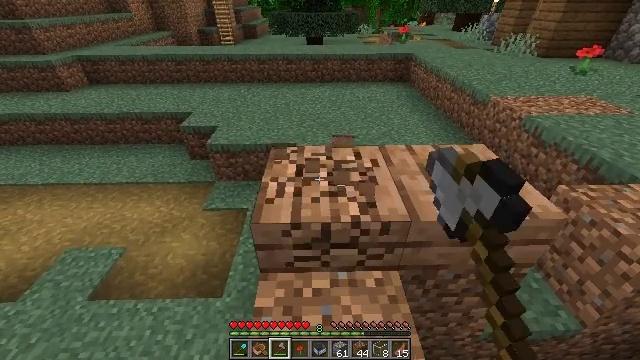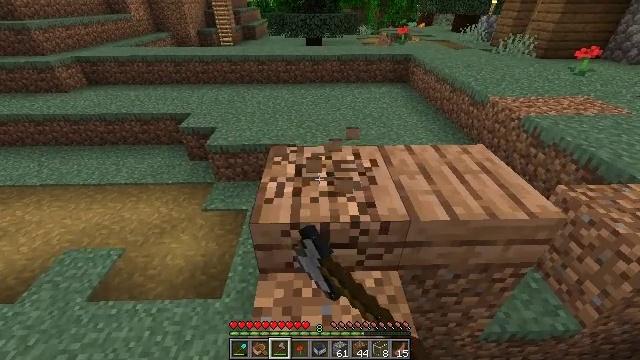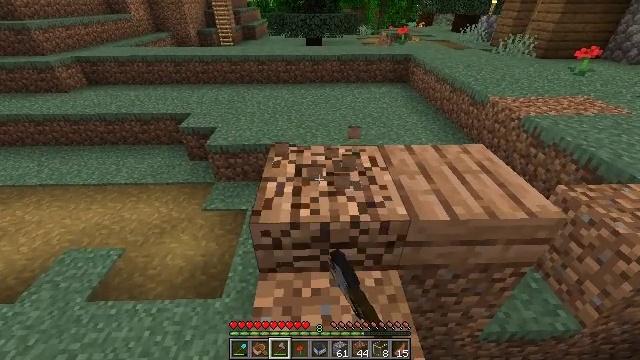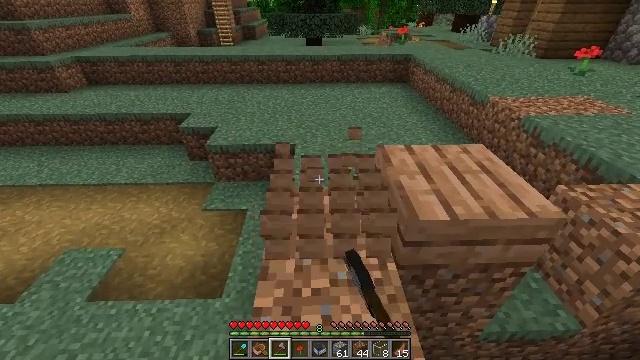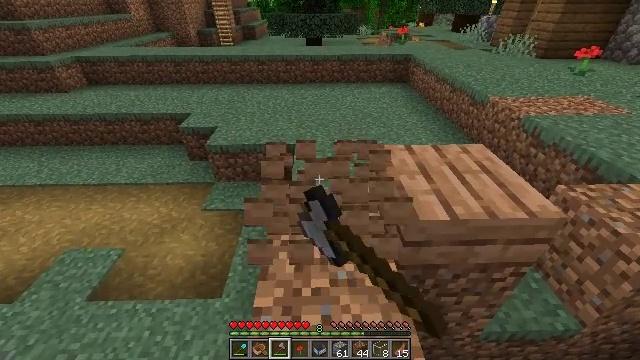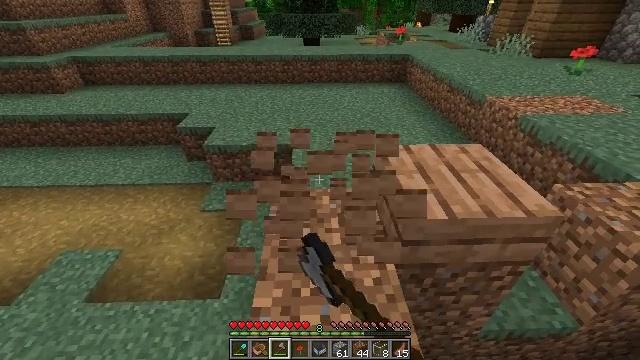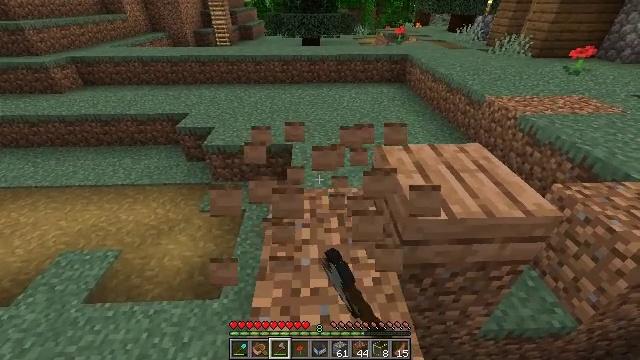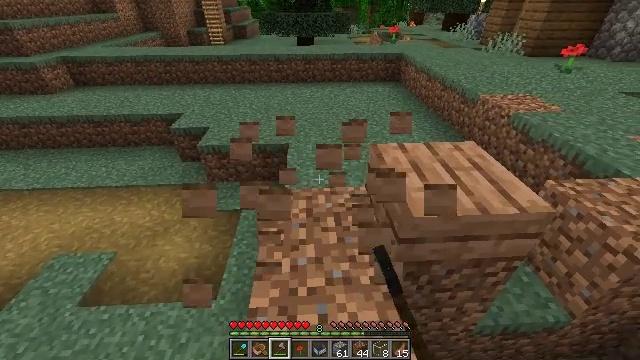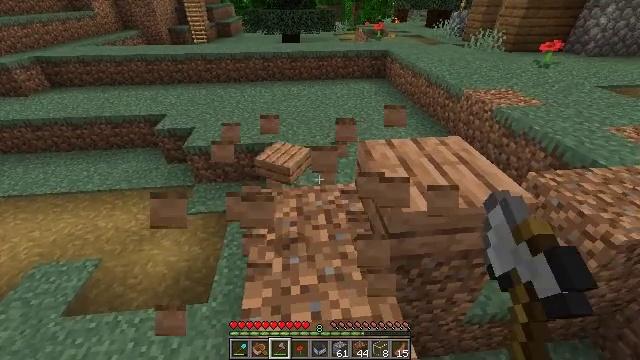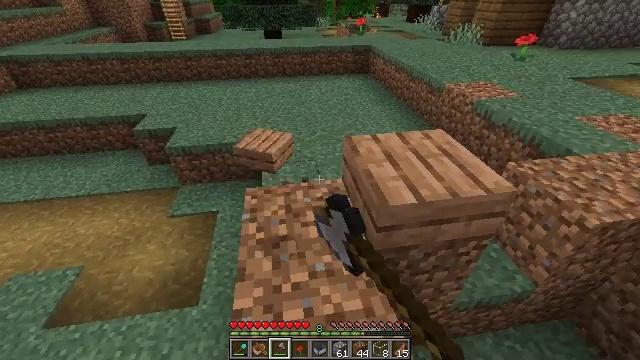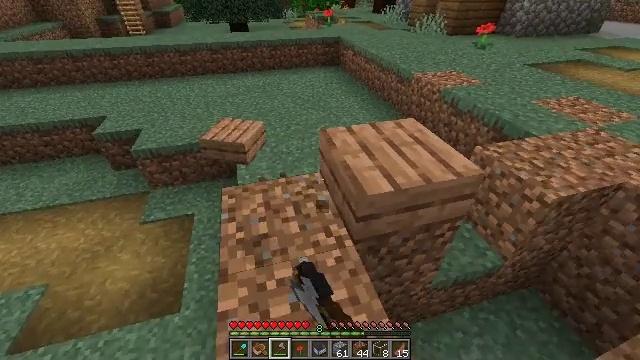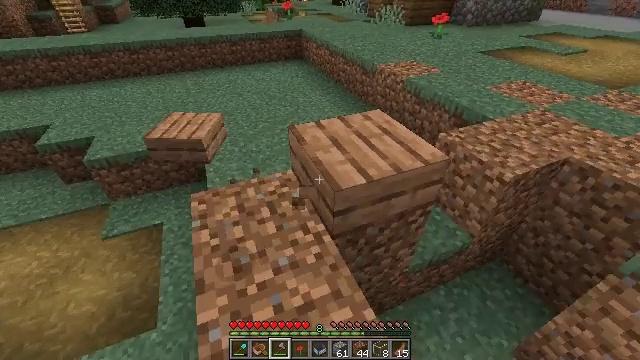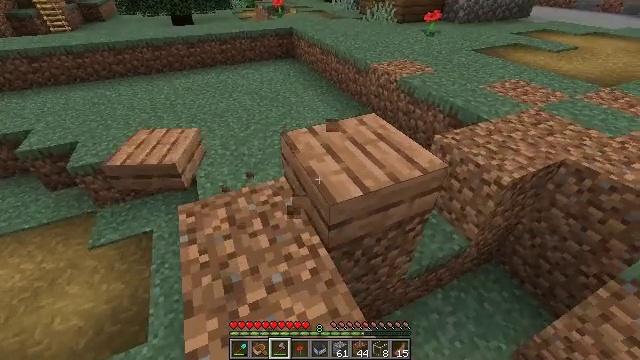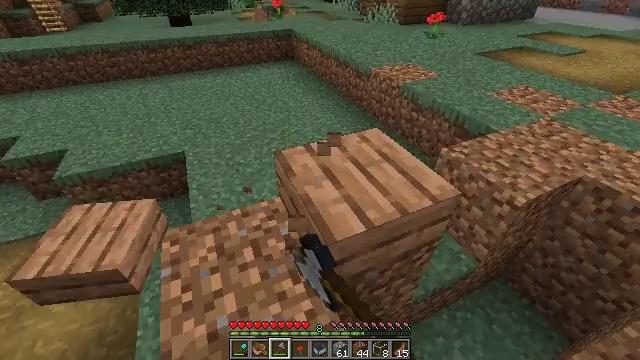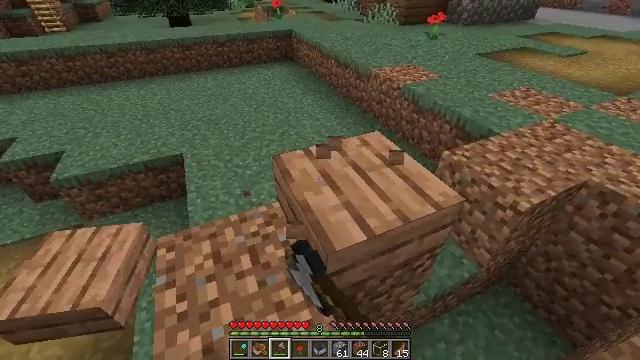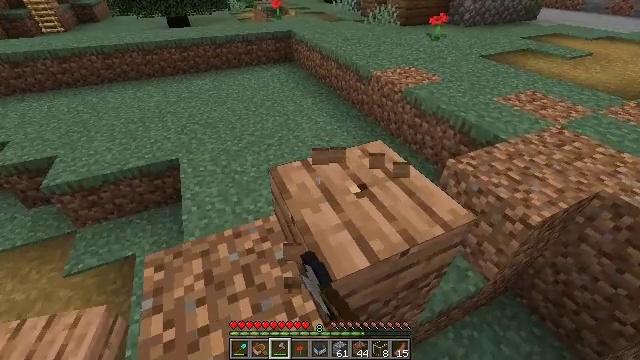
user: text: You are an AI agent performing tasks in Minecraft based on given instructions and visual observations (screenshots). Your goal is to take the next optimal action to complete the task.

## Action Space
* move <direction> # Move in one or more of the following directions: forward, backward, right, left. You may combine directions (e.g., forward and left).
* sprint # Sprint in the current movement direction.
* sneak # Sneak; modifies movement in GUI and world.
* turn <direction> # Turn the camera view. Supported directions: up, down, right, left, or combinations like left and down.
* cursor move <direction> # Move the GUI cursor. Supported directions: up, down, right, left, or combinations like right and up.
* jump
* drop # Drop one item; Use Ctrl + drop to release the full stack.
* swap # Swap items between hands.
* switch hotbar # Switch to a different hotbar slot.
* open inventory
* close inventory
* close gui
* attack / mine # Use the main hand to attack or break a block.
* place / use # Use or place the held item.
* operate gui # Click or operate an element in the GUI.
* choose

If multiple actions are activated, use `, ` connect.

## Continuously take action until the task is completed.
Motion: motion action
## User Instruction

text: Attack the jungle slab to break it.
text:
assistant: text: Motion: attack / mine
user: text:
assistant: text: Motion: attack / mine
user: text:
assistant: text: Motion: attack / mine
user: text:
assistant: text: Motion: attack / mine
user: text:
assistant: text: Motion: attack / mine
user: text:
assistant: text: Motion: attack / mine
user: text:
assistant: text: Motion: turn right, attack / mine
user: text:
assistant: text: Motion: turn right, attack / mine
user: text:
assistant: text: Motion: turn right, attack / mine
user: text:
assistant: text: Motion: turn right and down, attack / mine
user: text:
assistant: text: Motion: move forward, turn right and down, attack / mine
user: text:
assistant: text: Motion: move forward, turn right, attack / mine
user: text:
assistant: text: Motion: move forward, attack / mine
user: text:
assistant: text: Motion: move forward, attack / mine
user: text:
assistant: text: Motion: attack / mine
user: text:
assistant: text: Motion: attack / mine
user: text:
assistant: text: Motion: attack / mine
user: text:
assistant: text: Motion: attack / mine
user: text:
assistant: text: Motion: turn right and down, attack / mine
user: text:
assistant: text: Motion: turn right and down, attack / mine
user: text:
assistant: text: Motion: turn right and down, attack / mine
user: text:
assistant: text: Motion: turn right, attack / mine
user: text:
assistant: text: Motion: attack / mine
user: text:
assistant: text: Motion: attack / mine
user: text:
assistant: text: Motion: attack / mine
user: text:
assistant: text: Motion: attack / mine
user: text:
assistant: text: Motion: attack / mine
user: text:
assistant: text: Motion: attack / mine
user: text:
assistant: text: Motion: attack / mine
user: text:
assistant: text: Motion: attack / mine